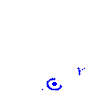
Particle: kaon